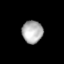
Tissue: lung
Cell type: Fibroblasts
Senescence score: 0.5685
Nuclear area (px): 455
Mean DAPI intensity: 176.286